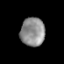
Tissue: prostate
Cell type: T cells
Senescence score: 0.3595
Nuclear area (px): 683
Mean DAPI intensity: 142.357